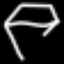
Label: diamond